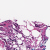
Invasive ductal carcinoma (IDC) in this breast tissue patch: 0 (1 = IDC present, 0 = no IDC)